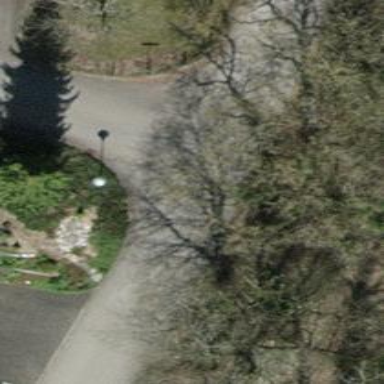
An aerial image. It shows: Smoothly paved residential road.